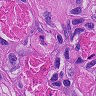
Metastatic tissue present: yes